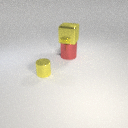
large red metal cylinder below large yellow metal cube